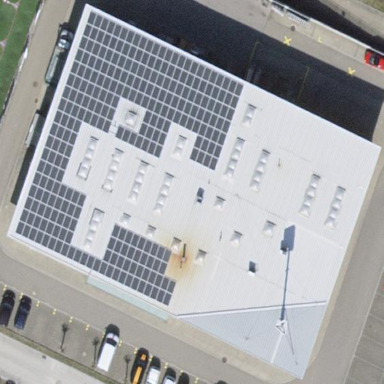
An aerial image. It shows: Industrial building.